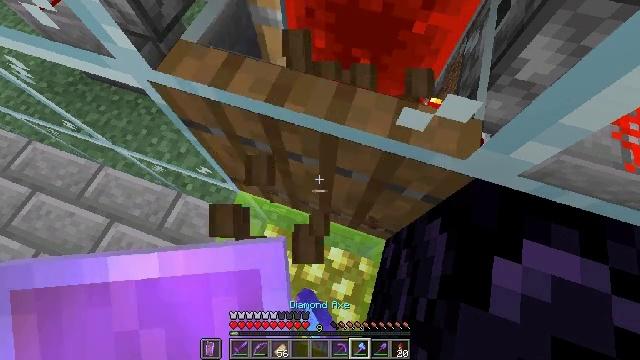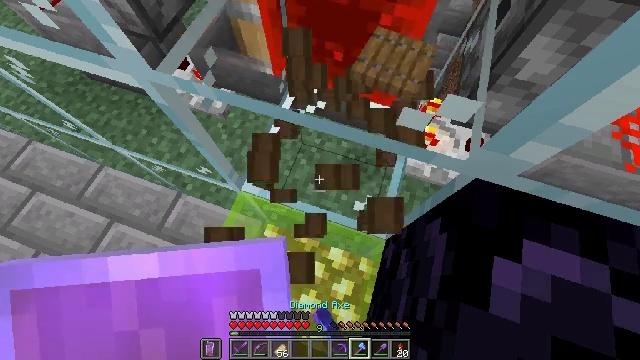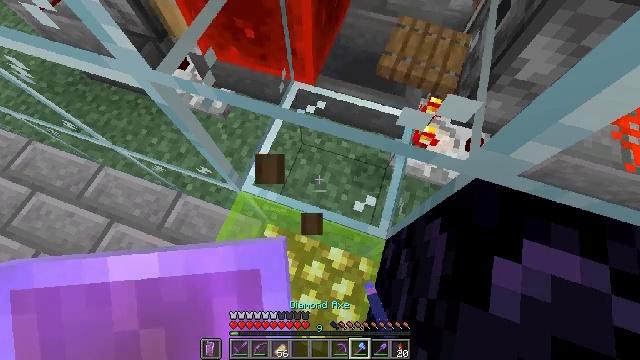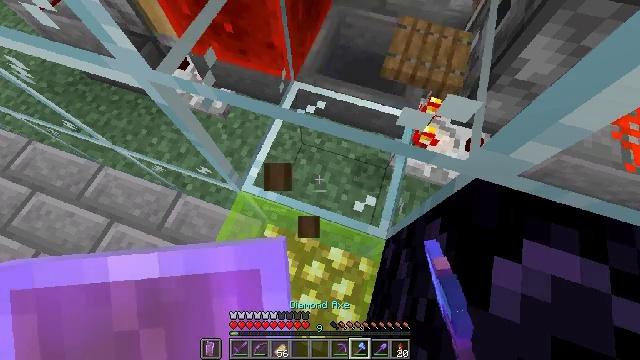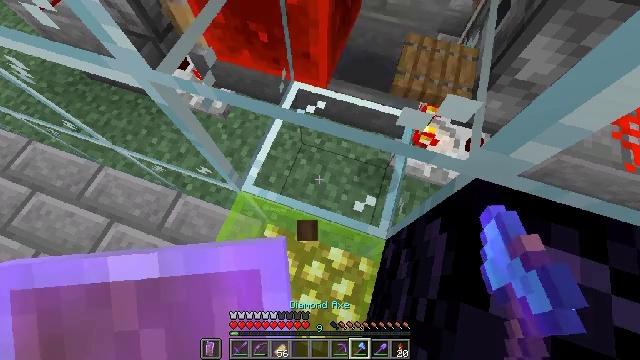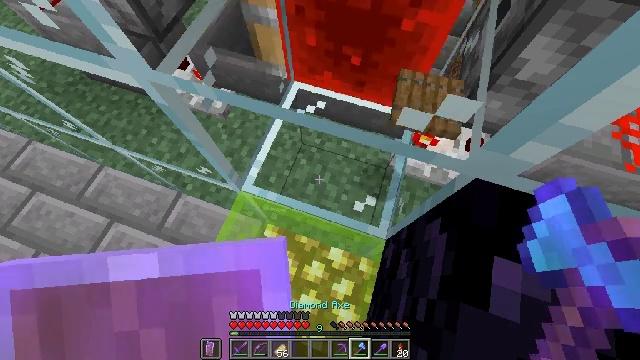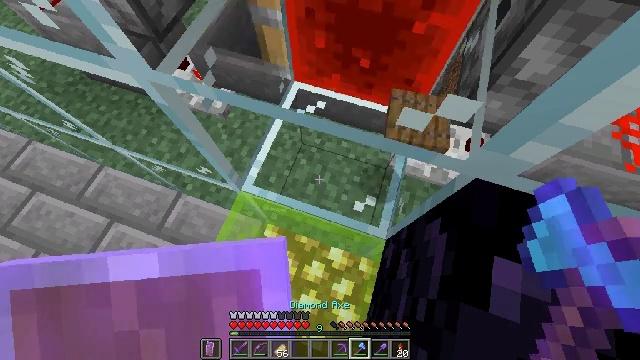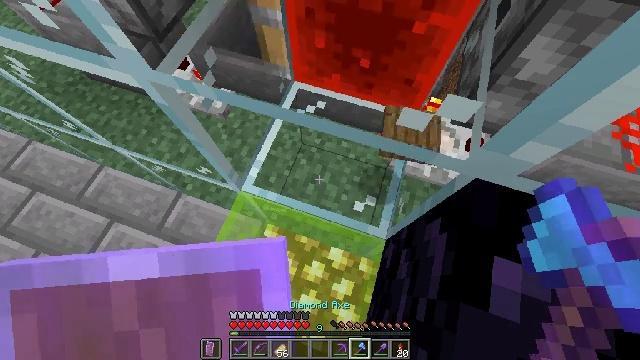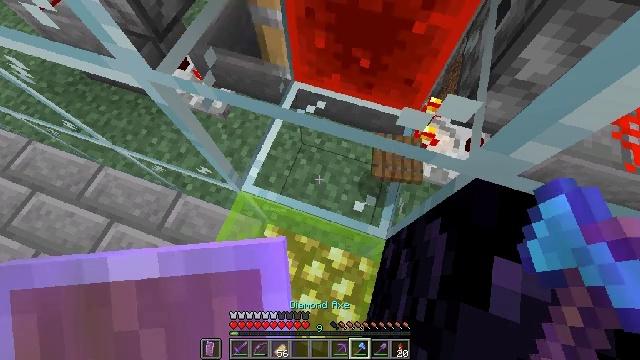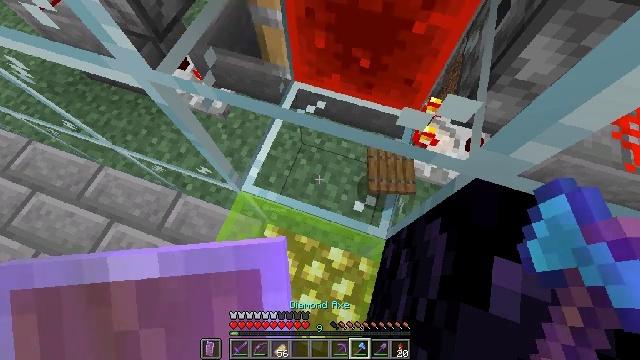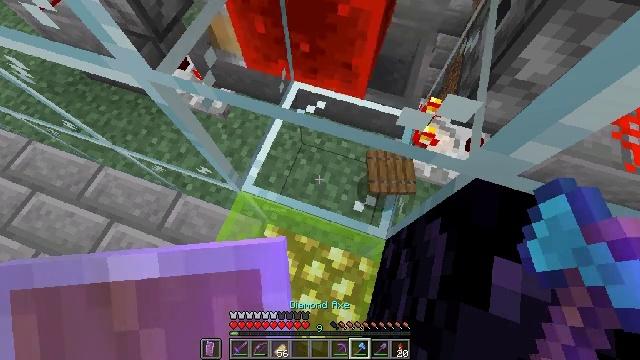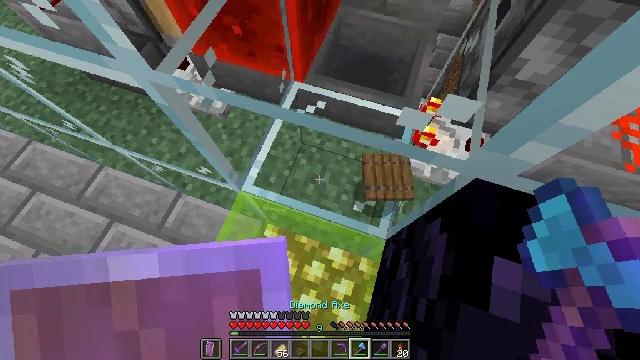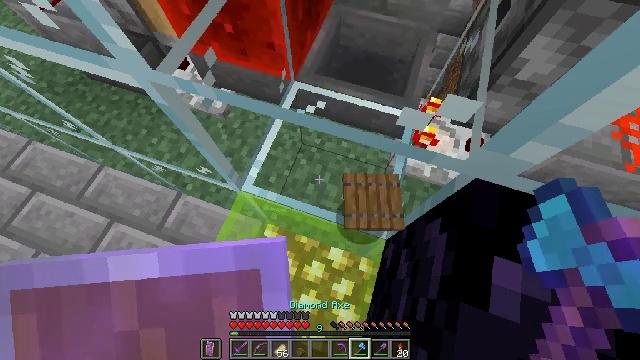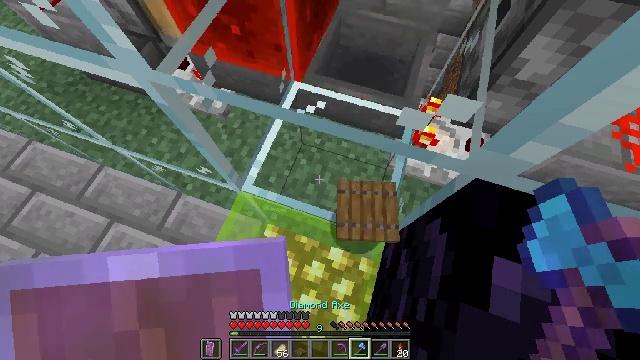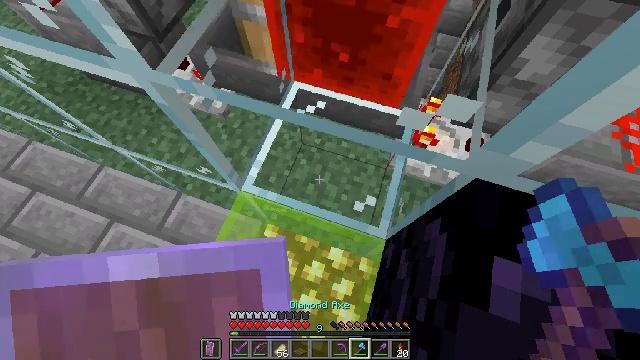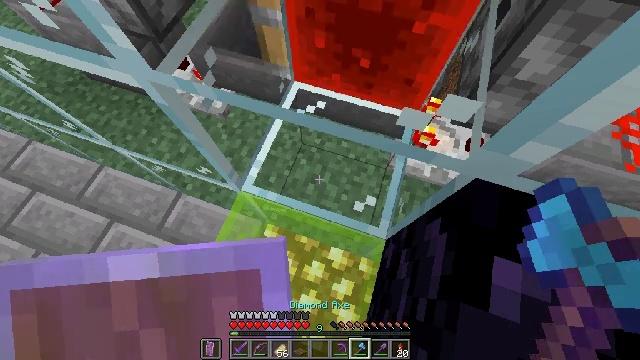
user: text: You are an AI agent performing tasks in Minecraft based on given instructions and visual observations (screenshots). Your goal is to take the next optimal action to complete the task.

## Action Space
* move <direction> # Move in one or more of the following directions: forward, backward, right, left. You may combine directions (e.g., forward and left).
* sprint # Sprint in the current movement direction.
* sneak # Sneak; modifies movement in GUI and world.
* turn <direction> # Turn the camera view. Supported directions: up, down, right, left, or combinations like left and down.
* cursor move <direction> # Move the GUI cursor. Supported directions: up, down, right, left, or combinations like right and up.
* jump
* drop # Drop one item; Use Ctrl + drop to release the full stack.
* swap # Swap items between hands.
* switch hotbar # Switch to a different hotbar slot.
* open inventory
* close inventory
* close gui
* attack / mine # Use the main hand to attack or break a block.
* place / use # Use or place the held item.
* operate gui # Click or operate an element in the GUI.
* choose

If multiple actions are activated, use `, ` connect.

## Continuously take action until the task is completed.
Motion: motion action
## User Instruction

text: Mine the observer block.
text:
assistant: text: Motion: no_op
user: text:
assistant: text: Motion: no_op
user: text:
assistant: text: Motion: no_op
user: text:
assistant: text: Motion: no_op
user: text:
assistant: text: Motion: no_op
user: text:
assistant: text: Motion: no_op
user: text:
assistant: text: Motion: no_op
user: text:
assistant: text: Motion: no_op
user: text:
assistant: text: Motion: no_op
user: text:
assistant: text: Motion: no_op
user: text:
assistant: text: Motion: no_op
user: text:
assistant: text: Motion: no_op
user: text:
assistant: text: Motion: no_op
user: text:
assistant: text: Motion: no_op
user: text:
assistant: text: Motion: no_op
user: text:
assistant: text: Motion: no_op
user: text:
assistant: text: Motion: no_op
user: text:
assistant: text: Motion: no_op
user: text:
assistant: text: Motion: no_op
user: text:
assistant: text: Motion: no_op
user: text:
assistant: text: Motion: no_op
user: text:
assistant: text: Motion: no_op
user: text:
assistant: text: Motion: no_op
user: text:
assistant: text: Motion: no_op
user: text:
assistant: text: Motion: no_op
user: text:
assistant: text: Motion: no_op
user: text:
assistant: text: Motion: no_op
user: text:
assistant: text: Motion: no_op
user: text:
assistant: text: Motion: no_op
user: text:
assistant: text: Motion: no_op